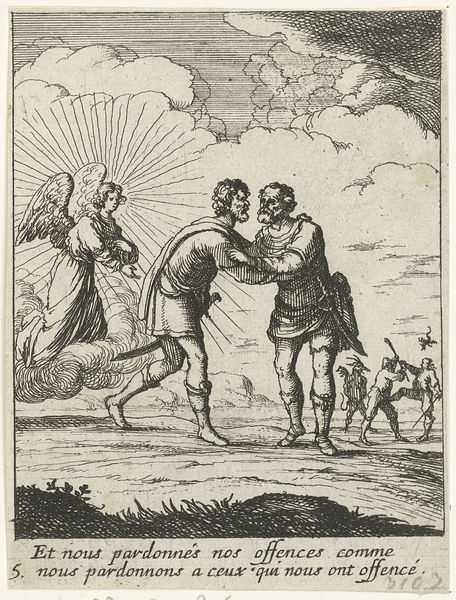
Titel: Vergeef ons onze schulden, zoals ook wij hebben vergeven wie ons iets schuldig was
Künstler: Albert Flamen
Standort: Amsterdam
Institution: Rijksmuseum
Schlagwörter: gott, wolken, männer, sonne, engel, französisch, krieg, illustration, vergebung, vaterunser, paternoster